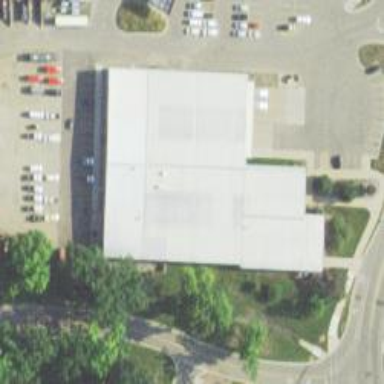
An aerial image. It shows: Warehouse building.